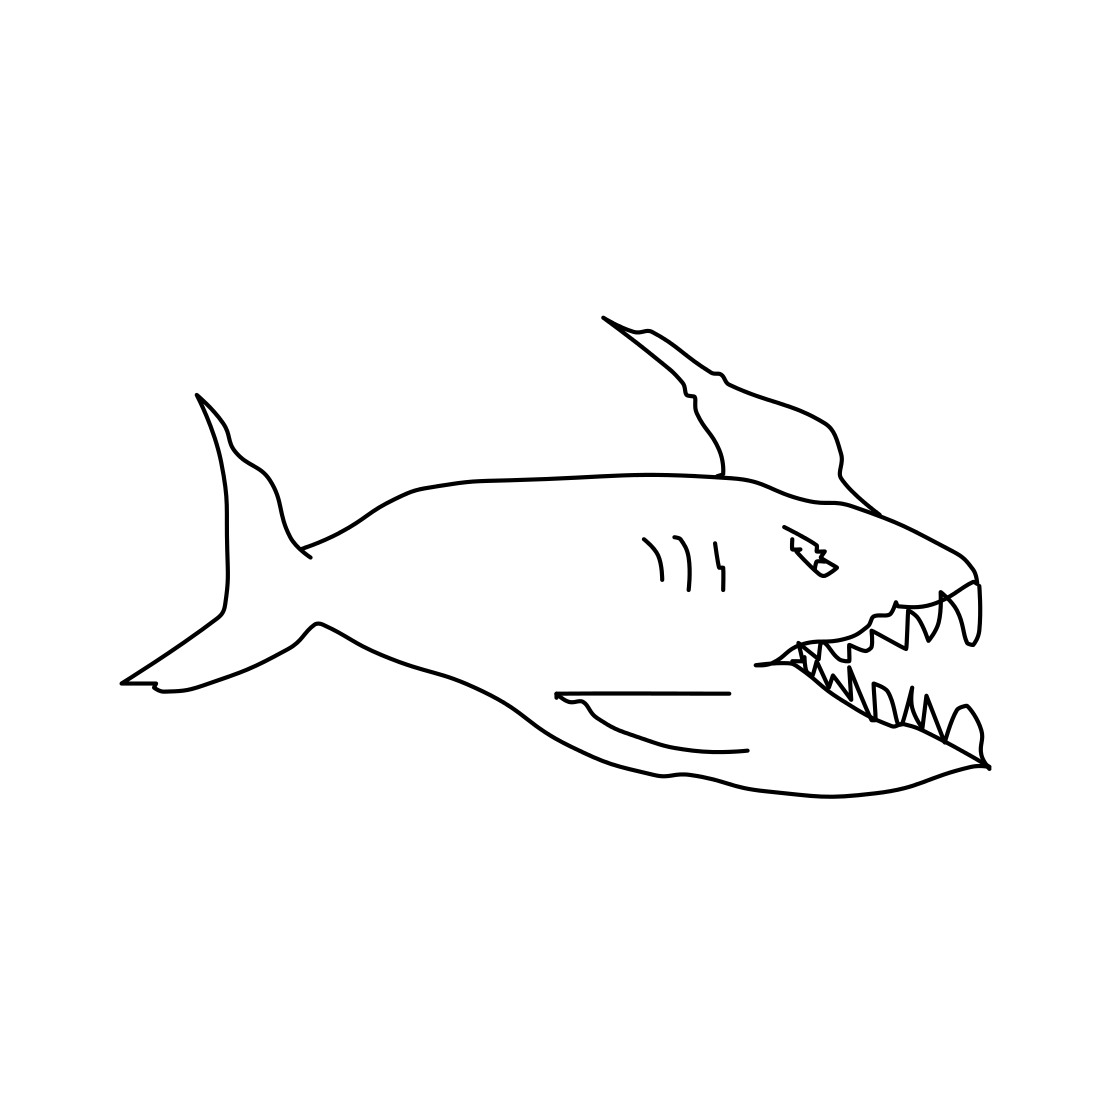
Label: shark